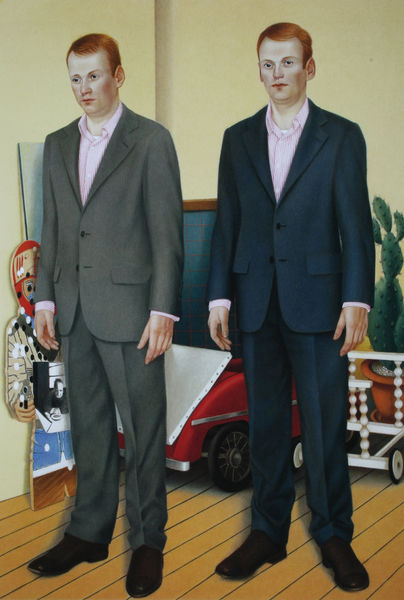
Titel: Zwei Galeristen
Künstler: Almut Heise
Standort: Berlin
Institution: Galerie Crone
Schlagwörter: blau, dunkel, körper, mann, schatten, weiß, grün, menschen, ocker, braun, grau, hell, holz, licht, männer, ohr, raum, schwarz, zimmer, blick, rot, beige, anzug, anzüge, gesichter, hemd, jacke, jung, wand, arm, arme, falten, gesicht, kleidung, mensch, stehen, portrait, porträt, boden, haare, stehend, familie, innen, paar, ohren, rosa, räder, beine, bein, füße, ecke, zwei, fußboden, parkett, schuhe, jungen, knaben, hemden, modern, ausdruck, dielen, auto, rad, wagen, tafel, holzboden, spielen, knöpfe, jackett, revers, neue sachlichkeit, wände, rothaarig, doppelportrait, fugen, kacheln, neu, rote haare, kaktus, taschen, brüder, doppelt, neue, spielzeug, und, kinderzimmer, sachlichkeit, gleich, zwillinge, stirne, spielzimmer, jeckets, jsckets, knittern, mánner, tatenlos, unmotiviert, verwandt